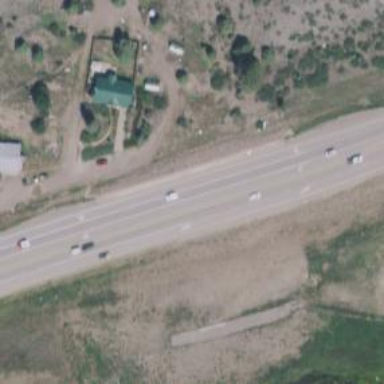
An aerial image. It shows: Trunk highway.